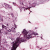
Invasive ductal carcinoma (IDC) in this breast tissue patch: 0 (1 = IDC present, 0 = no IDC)